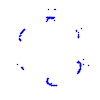
Particle: proton